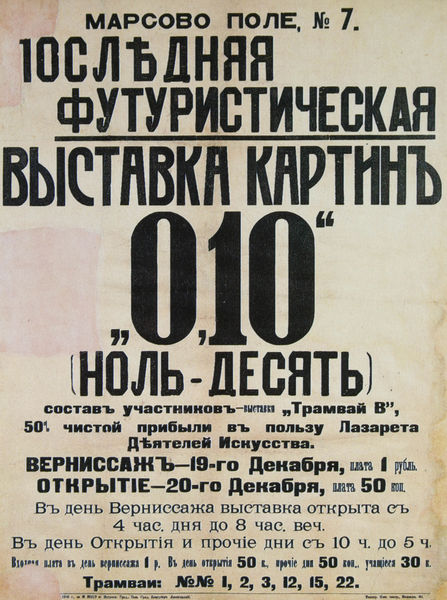
Titel: Plakat zur Ausstellung "0.10"
Künstler: Alexandr Archipenko
Standort: Zürich
Institution: Sammlung Berninger
Schlagwörter: weiß, schwarz, schrift, papier, russland, grafik, werbung, zahlen, foto, fotografie, linie, druck, zeitung, buchstaben, plakat, zahl, ziffer, zeilen, lettern, russisch, anzeige, kyrillisch, andruck, billett, kyrillische buchstaben, o,10